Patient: sex M, age 55
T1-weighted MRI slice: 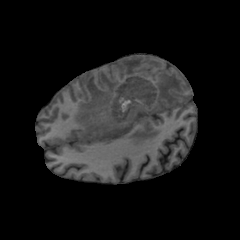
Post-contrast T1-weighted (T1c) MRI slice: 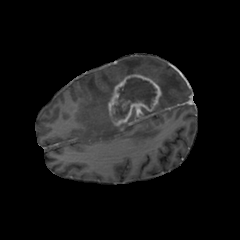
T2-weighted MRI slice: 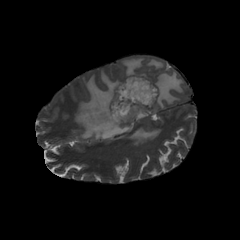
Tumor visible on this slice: yes
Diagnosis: Glioblastoma, IDH-wildtype
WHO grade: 4